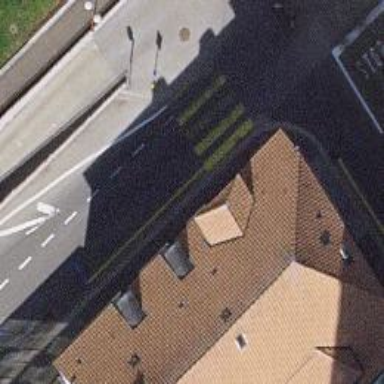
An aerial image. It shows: Primary highway with shared bus and cycle lane.